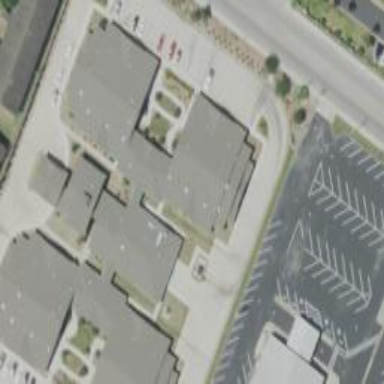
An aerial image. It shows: Building.